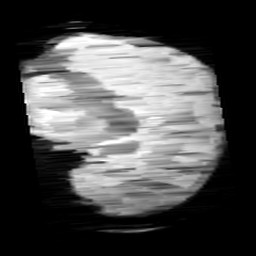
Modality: minIP
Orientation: sagittal
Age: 9
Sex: male
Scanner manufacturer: siemens
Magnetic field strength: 3 T
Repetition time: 0.027 s
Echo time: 0.02 s